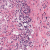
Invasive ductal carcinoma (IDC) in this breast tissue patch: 0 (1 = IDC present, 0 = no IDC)